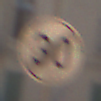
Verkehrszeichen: EndeGeschwindigkeit30
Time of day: MorningAfternoon
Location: Outdoor (Urban)
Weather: Clear
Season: NotSpecified
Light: Natural